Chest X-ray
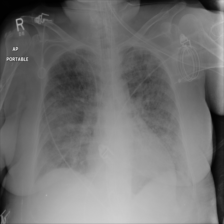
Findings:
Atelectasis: negative
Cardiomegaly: negative
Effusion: negative
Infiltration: negative
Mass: negative
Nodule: negative
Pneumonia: negative
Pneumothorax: negative
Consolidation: positive
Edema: negative
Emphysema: negative
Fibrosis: negative
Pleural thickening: negative
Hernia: negative